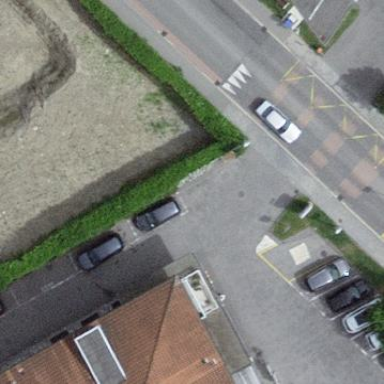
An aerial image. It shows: Street-side parking area.